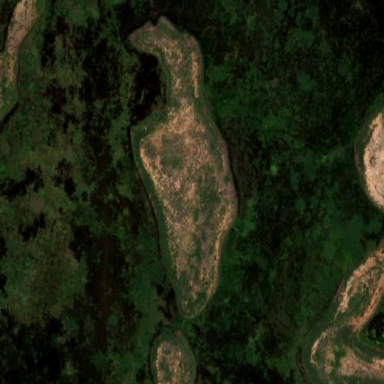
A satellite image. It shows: Island with natural scrub vegetation.